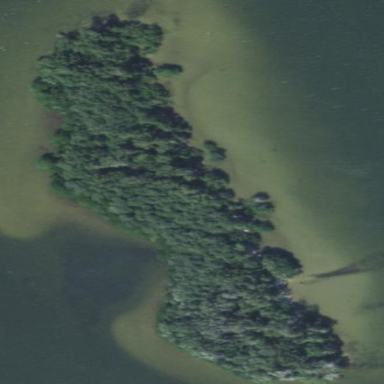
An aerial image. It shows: Islet.